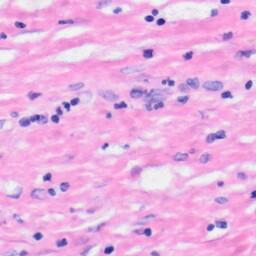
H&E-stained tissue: Liver